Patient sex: M
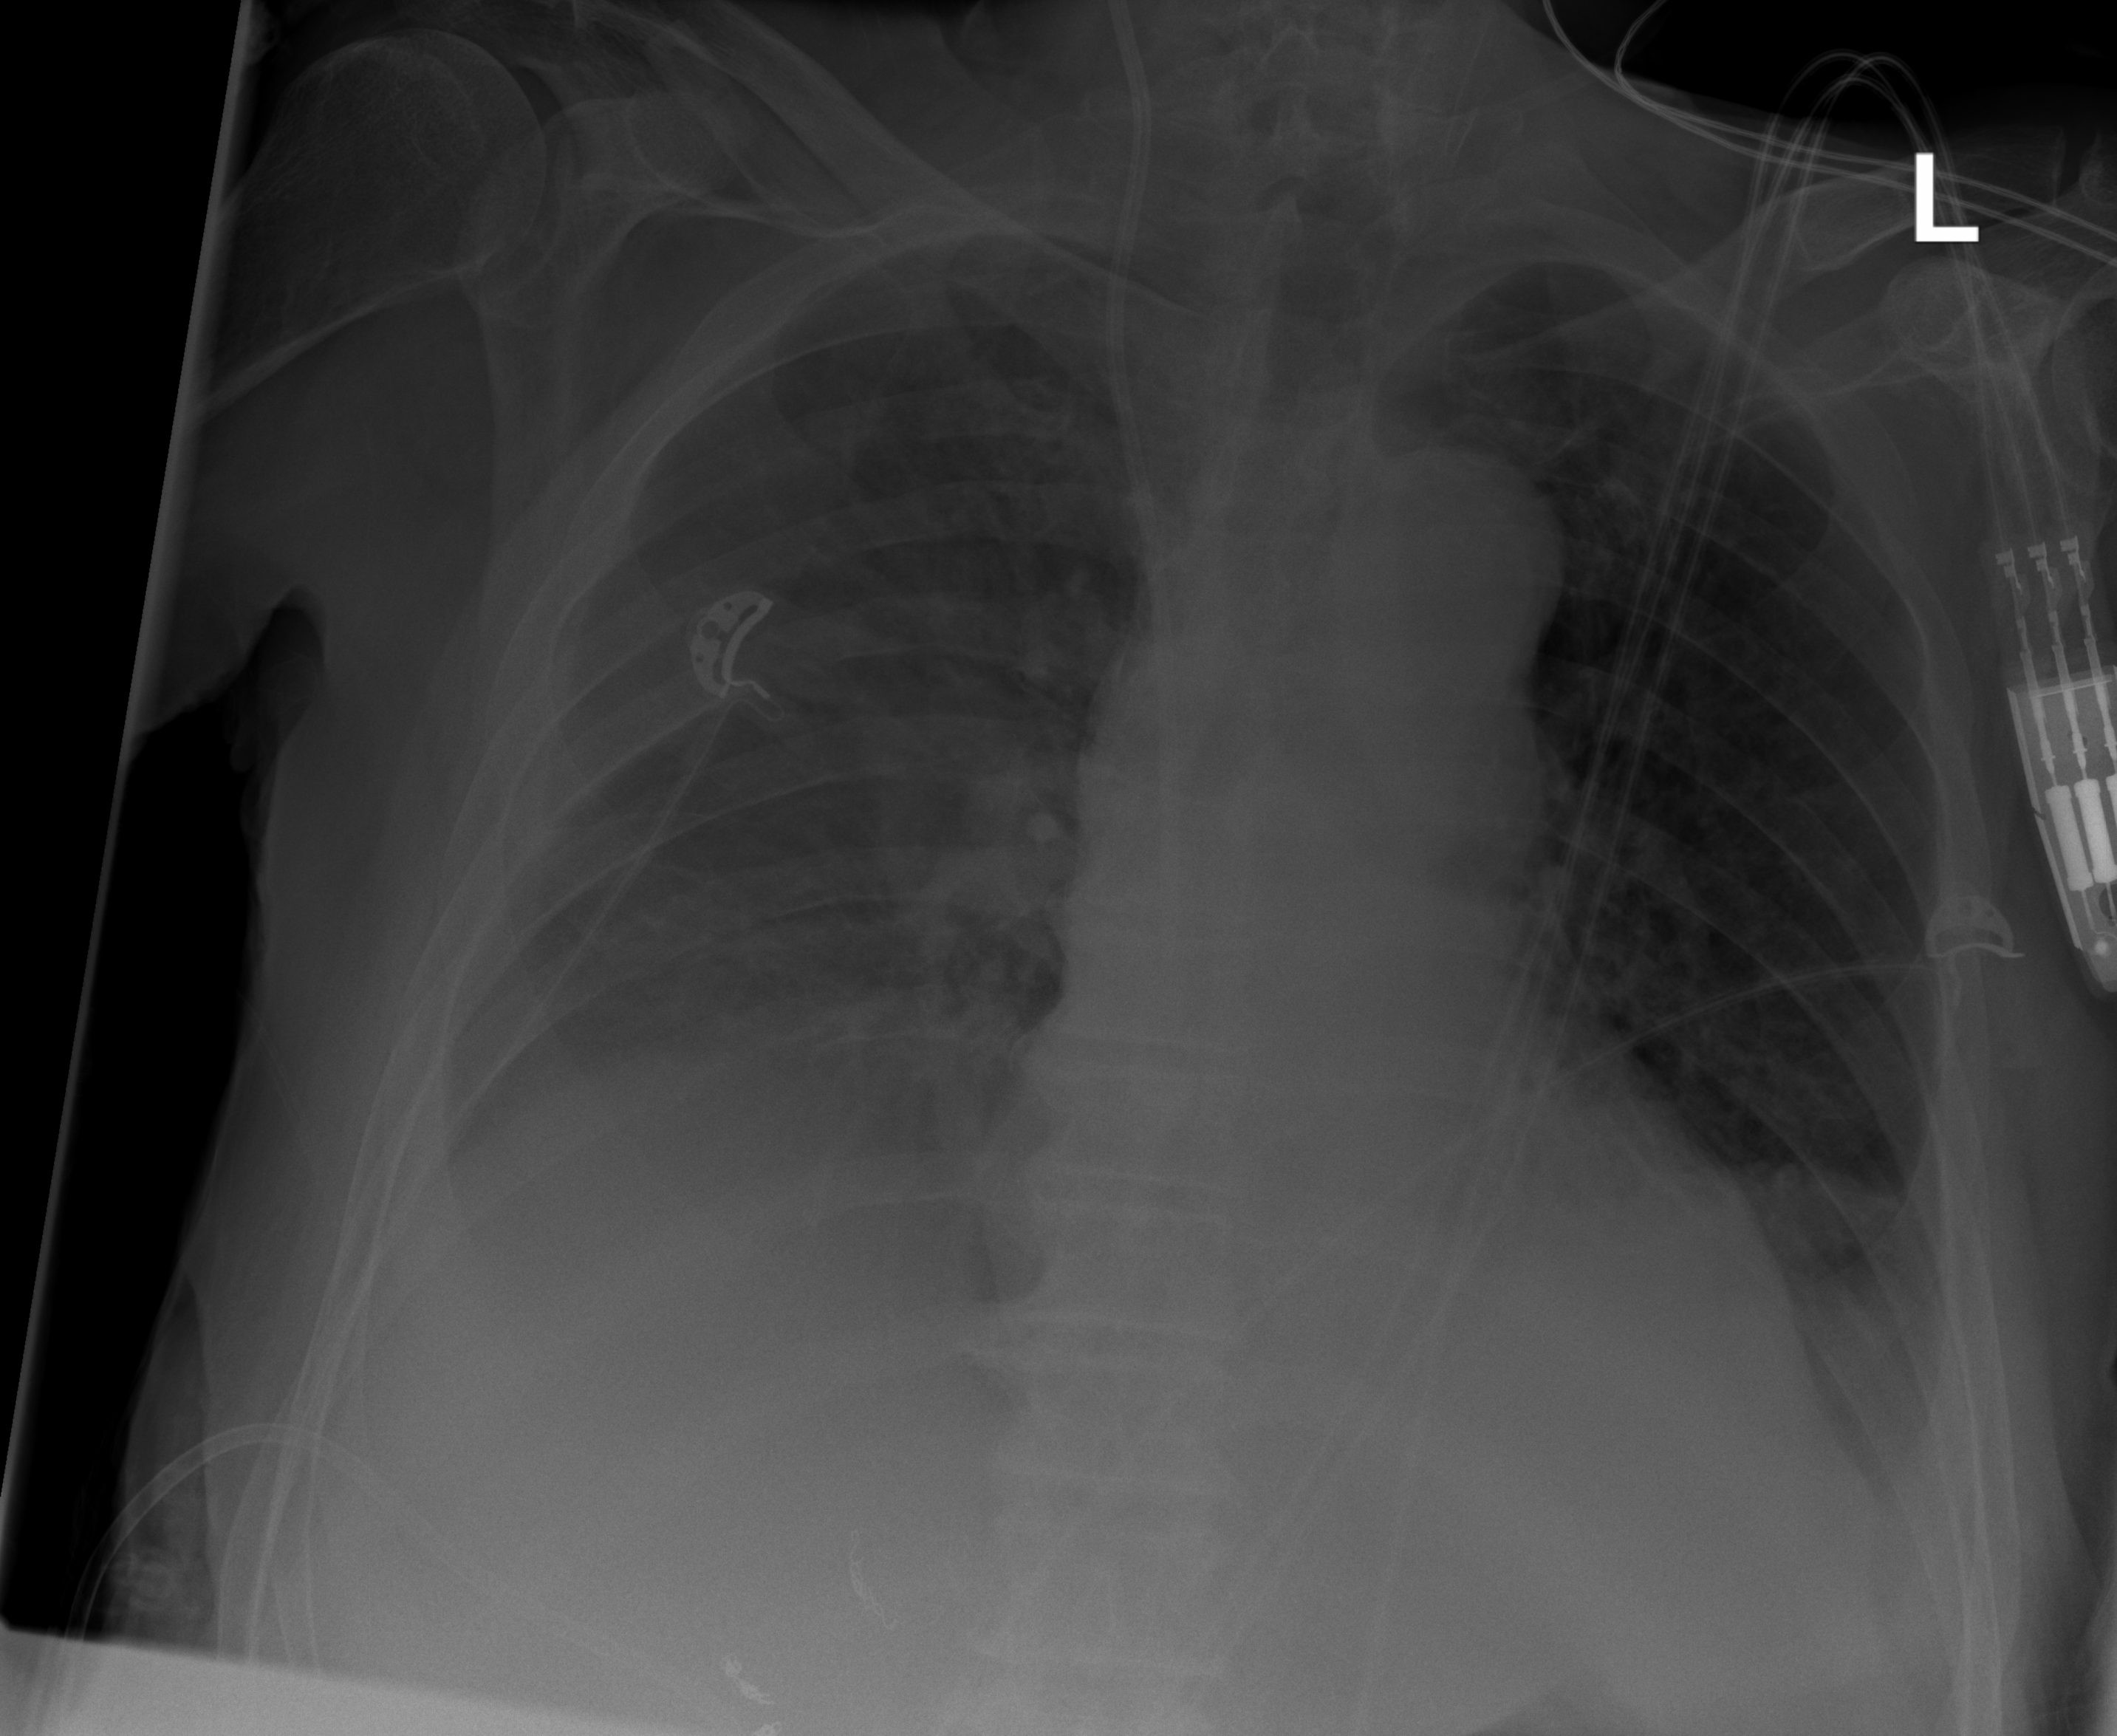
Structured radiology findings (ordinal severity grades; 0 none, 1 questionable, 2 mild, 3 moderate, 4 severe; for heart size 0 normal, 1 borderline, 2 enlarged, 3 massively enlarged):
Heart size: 0
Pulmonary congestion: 1
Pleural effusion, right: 3
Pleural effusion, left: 2
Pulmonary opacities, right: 0
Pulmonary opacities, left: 0
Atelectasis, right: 3
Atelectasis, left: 2